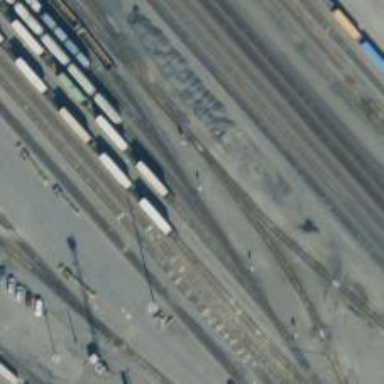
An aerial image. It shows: Railway yard.